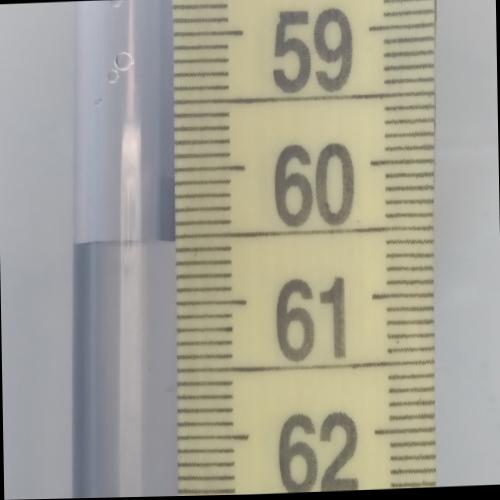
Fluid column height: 60.5 cm